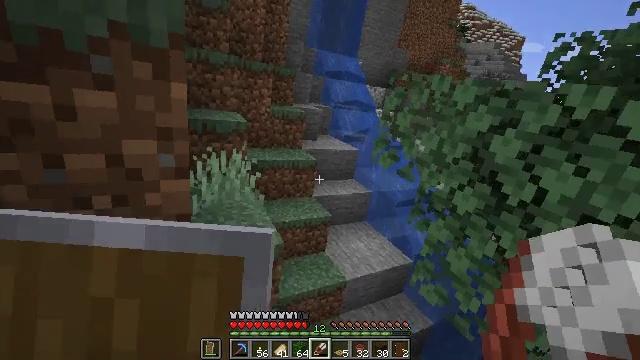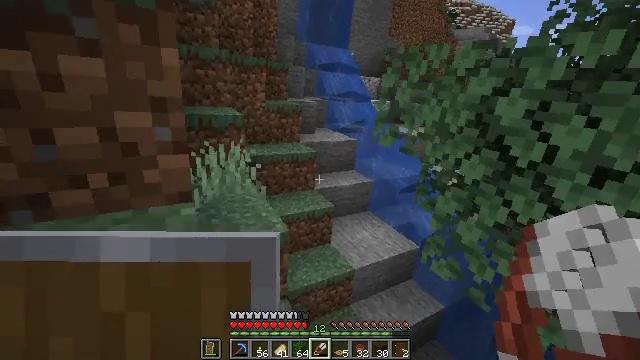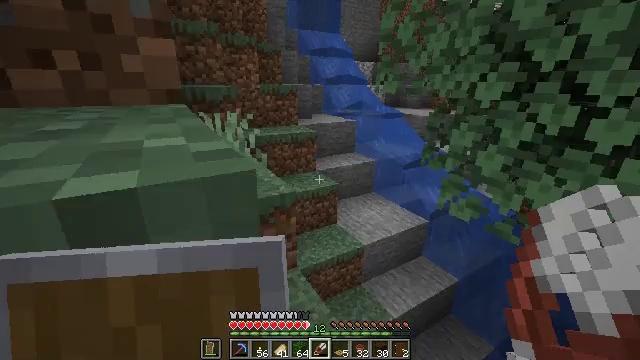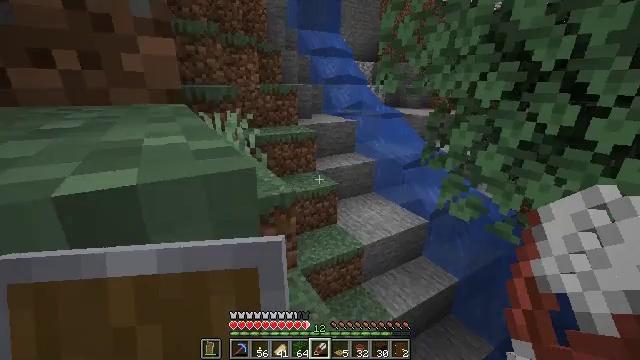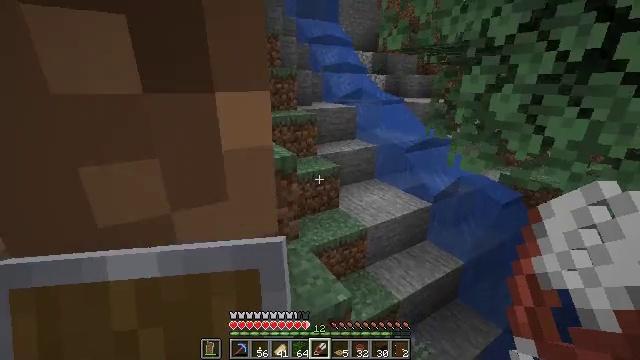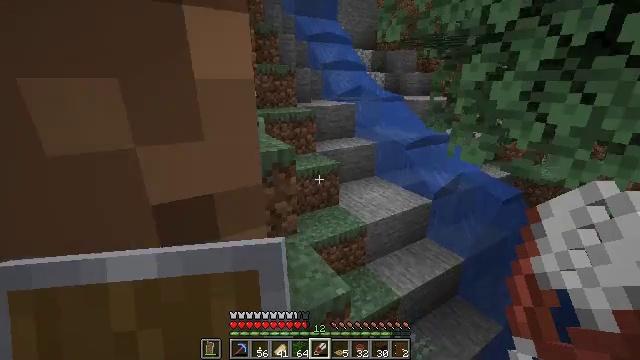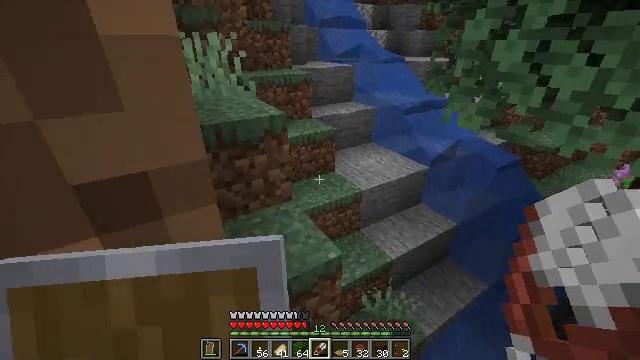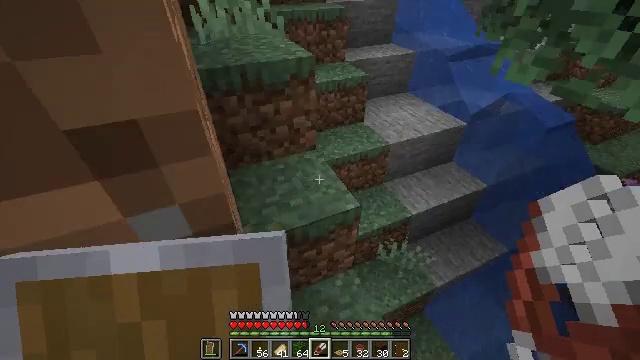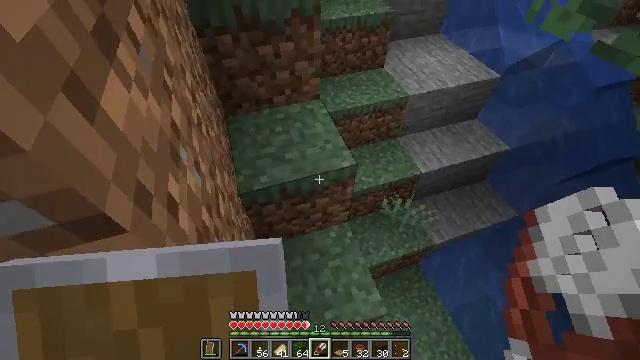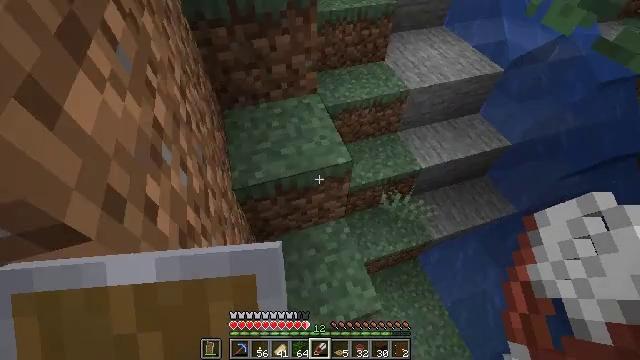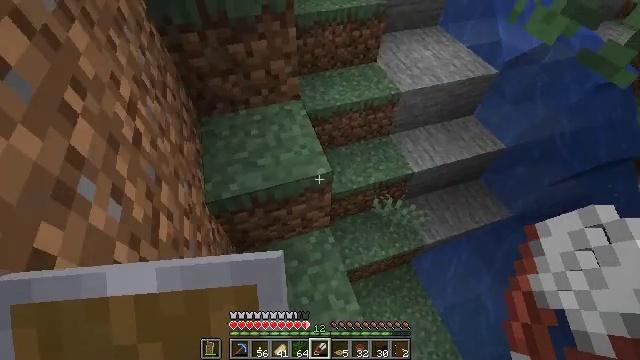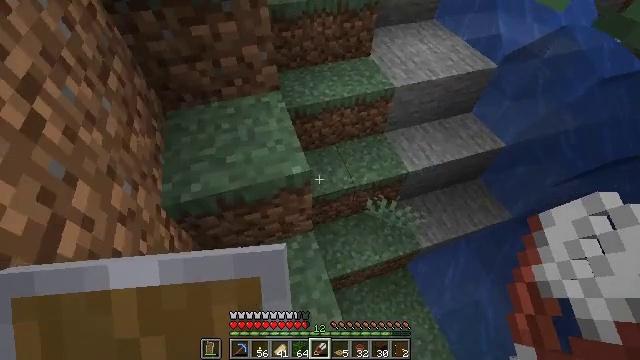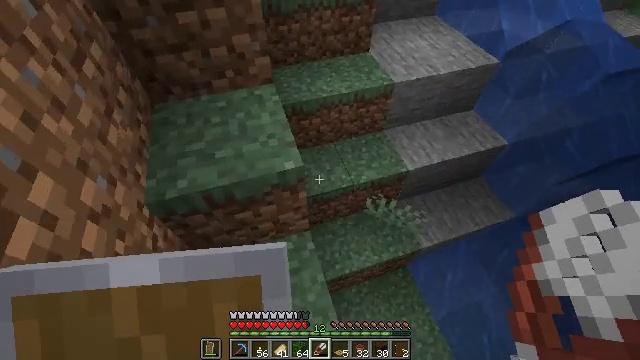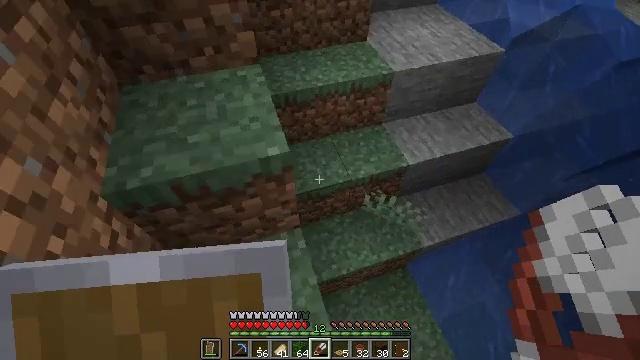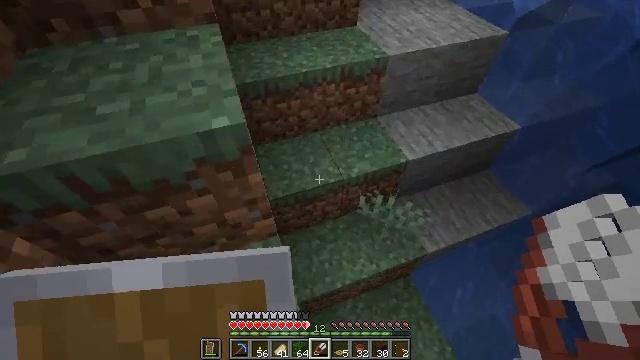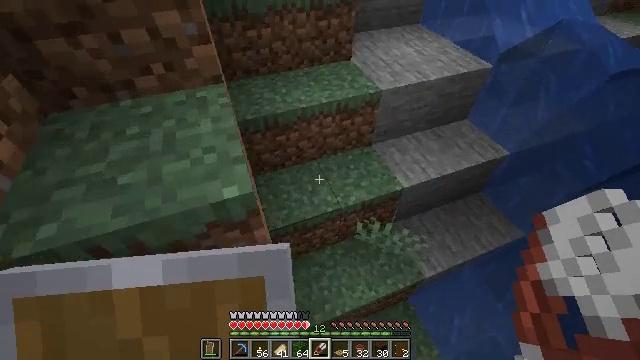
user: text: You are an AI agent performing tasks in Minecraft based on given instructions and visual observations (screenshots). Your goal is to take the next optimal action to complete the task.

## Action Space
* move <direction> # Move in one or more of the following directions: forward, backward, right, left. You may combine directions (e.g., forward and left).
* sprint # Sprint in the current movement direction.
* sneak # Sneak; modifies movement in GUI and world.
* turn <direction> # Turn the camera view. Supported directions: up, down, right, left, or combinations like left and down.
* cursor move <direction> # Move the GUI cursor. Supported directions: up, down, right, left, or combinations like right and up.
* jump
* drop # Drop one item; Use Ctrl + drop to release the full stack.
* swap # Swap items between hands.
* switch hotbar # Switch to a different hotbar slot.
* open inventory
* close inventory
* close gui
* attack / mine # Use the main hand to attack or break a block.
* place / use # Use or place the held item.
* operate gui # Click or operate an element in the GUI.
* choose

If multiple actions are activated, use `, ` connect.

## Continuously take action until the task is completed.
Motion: motion action
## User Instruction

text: Collect the azure bluet for decoration.
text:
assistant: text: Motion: move forward and move left, jump
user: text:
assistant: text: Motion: move forward and move left, jump
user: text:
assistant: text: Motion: move forward and move left, jump
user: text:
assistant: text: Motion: move forward and move left
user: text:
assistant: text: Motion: move forward
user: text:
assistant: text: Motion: move forward, turn down
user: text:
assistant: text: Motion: move forward and move right, turn left and down
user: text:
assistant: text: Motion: move forward and move right, turn left and down
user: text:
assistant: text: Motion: move forward and move right, turn down
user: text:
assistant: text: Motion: move forward and move right
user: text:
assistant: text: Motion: move forward
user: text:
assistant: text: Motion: move forward
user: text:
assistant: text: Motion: move forward
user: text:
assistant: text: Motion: move forward and move left, turn right and up
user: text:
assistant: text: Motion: move forward and move left, turn right and up, jump
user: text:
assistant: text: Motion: move forward and move left, turn right and up, jump
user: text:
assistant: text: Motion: move forward, turn right and up, jump
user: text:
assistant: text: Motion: move forward, turn right and up, jump
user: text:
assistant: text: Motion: move forward, turn right and up, jump
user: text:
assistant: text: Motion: move forward, turn right and up, jump
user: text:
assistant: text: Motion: move forward, turn right and up, jump
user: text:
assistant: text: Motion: move forward, turn right and up, jump
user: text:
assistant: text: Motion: move forward, turn right and up, jump
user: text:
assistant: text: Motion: move forward, turn right
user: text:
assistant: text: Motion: move forward, turn right
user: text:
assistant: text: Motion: move forward, turn right and up
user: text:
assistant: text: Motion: move forward, turn right and up
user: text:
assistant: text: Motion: move forward, turn right and up
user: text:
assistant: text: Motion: move forward, turn right and up
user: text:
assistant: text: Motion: move forward and move left, turn right and up